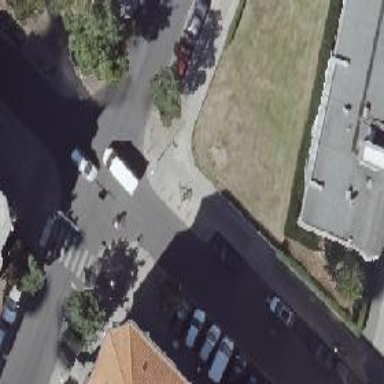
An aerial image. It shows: Unmarked crossing with kerb extension on both sides.